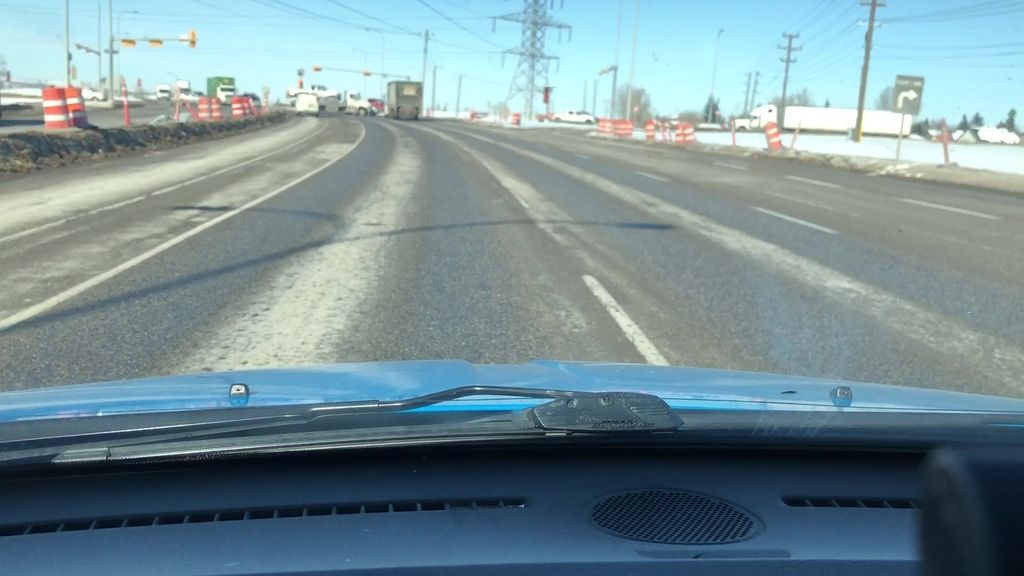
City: calgary